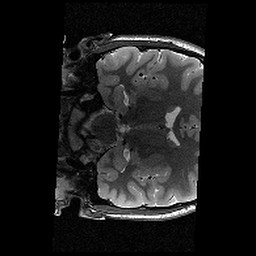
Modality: T2w
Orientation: coronal
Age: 11
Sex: female
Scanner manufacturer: siemens
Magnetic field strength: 3 T
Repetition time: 9.23 s
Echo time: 0.067 s